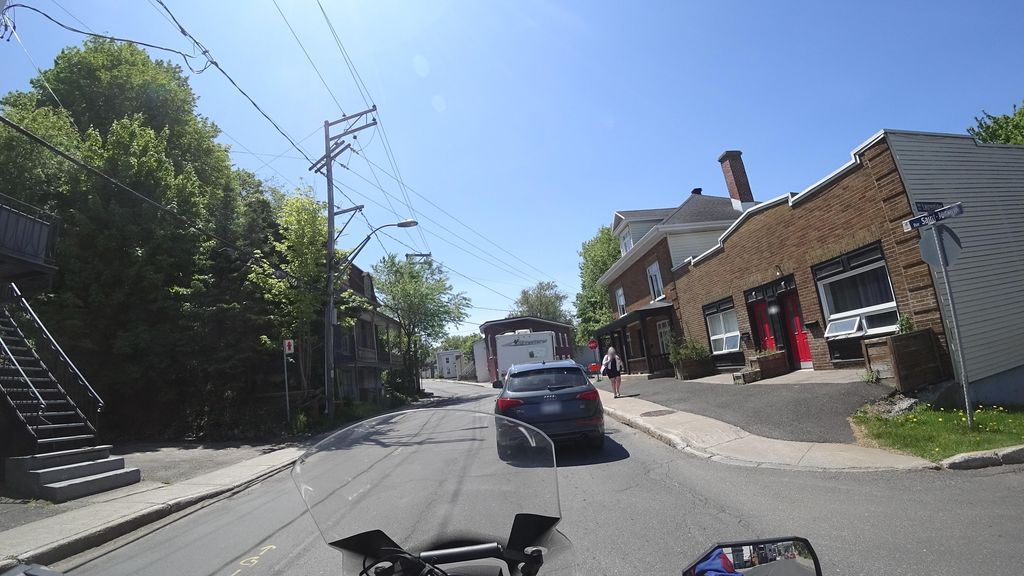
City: quebec_city